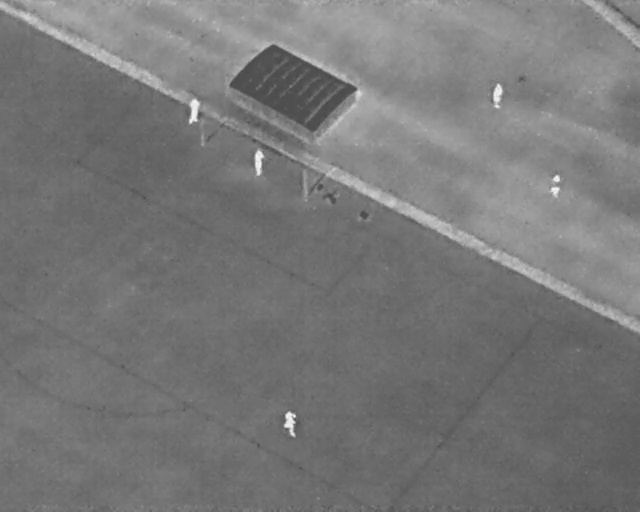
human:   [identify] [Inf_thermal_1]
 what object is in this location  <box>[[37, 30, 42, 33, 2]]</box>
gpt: <ref>1 large person at the center</ref>

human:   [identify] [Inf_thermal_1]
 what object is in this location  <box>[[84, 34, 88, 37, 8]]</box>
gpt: <ref>1 large person at the right</ref>

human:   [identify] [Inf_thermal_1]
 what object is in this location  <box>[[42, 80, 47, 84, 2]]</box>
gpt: <ref>1 large person at the bottom</ref>